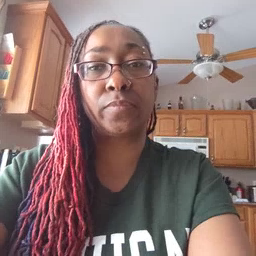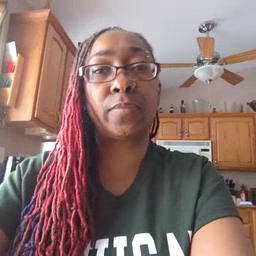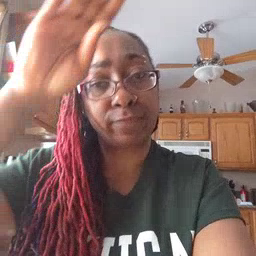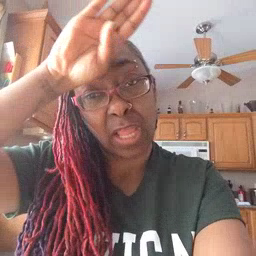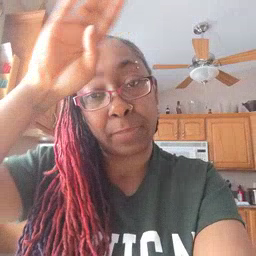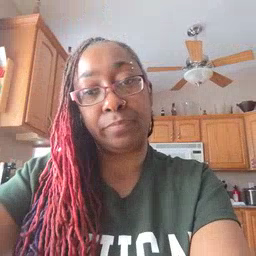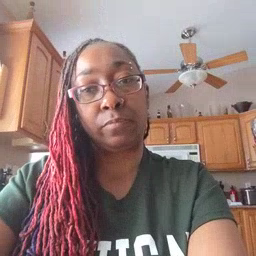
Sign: fireman